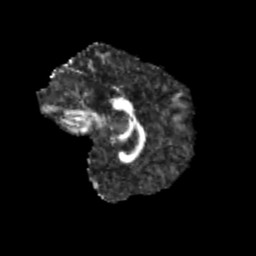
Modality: FA
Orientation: sagittal
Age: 11
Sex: female
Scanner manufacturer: siemens
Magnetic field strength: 3 T
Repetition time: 3.8 s
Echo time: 0.07 s